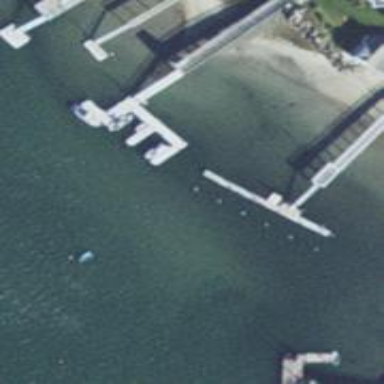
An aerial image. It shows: Pier with mooring facilities.